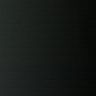
Metastatic tissue present: no